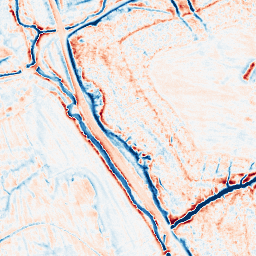
Category: edge_preserving
Decomposition family: anisotropic_diffusion
Decomposition parameters: iterations: 20
kappa: 10
gamma: 0.2
Upsampling method: cubic_catmull_rom
Upsampling parameters: scale: 2
Upsampling scale: 2